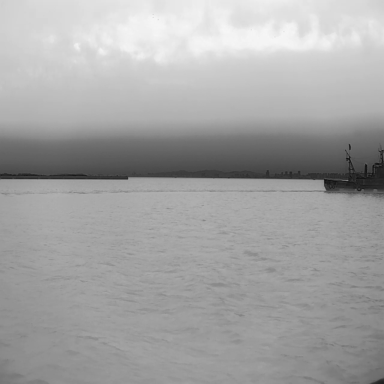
There are four bulk_carriers in the infrared image.